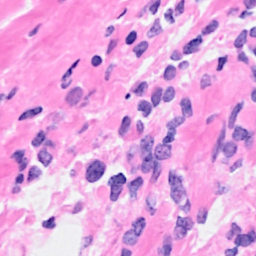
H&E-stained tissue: Breast